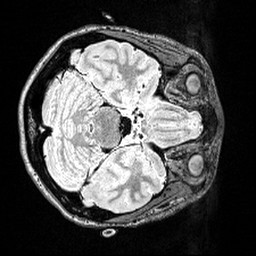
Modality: T2w
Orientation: axial
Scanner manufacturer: siemens
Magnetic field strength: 3 T
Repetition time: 3.2 s
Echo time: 0.566 s